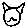
Label: cat